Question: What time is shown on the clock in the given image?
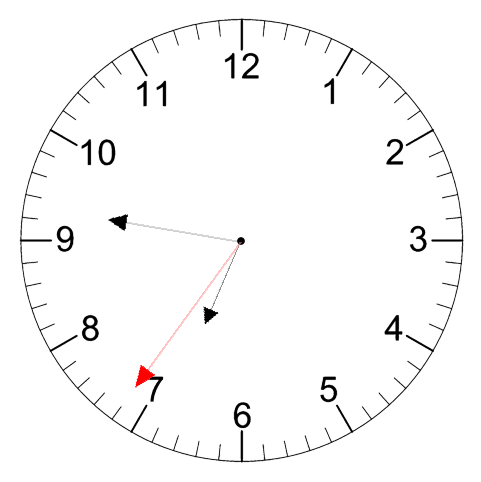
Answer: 06:46:36